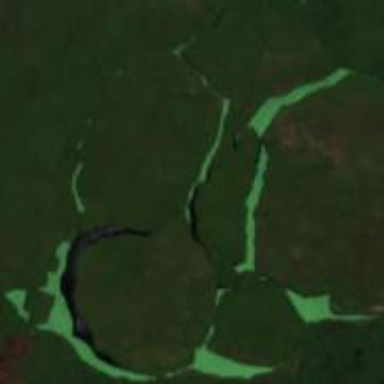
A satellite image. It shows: Bog wetland.